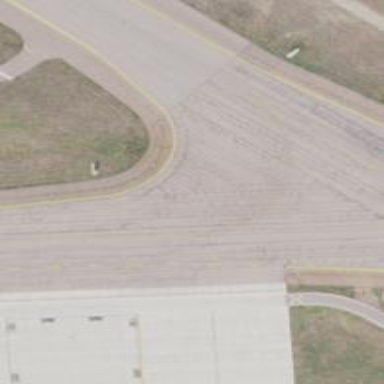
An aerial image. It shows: View of taxiway at the airport.